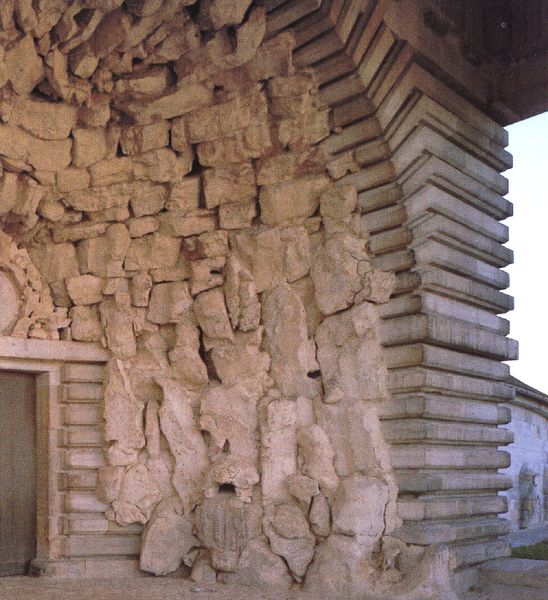
Titel: Torbau mit Grotte in der Salinenstadt Chaux / Arc-et-Senans
Künstler: Claude Nicolas Ledoux
Standort: Arc-et-Senans, Torbau (EU - F)
Schlagwörter: felsen, grob, fenster, pfeiler, säule, tür, gebäude, beige, alt, wand, rahmen, stein, steine, bogen, lehm, fels, mauer, ziegel, verzierung, tor, foto, eingang, gewölbe, friedhof, ranke, eck, grab, antik, platten, brocken, petra, haustein, natursteine, feldstein, verblendung, bpgen, behauen, unbehauen, unbearbeitet, unbehaueb